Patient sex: M
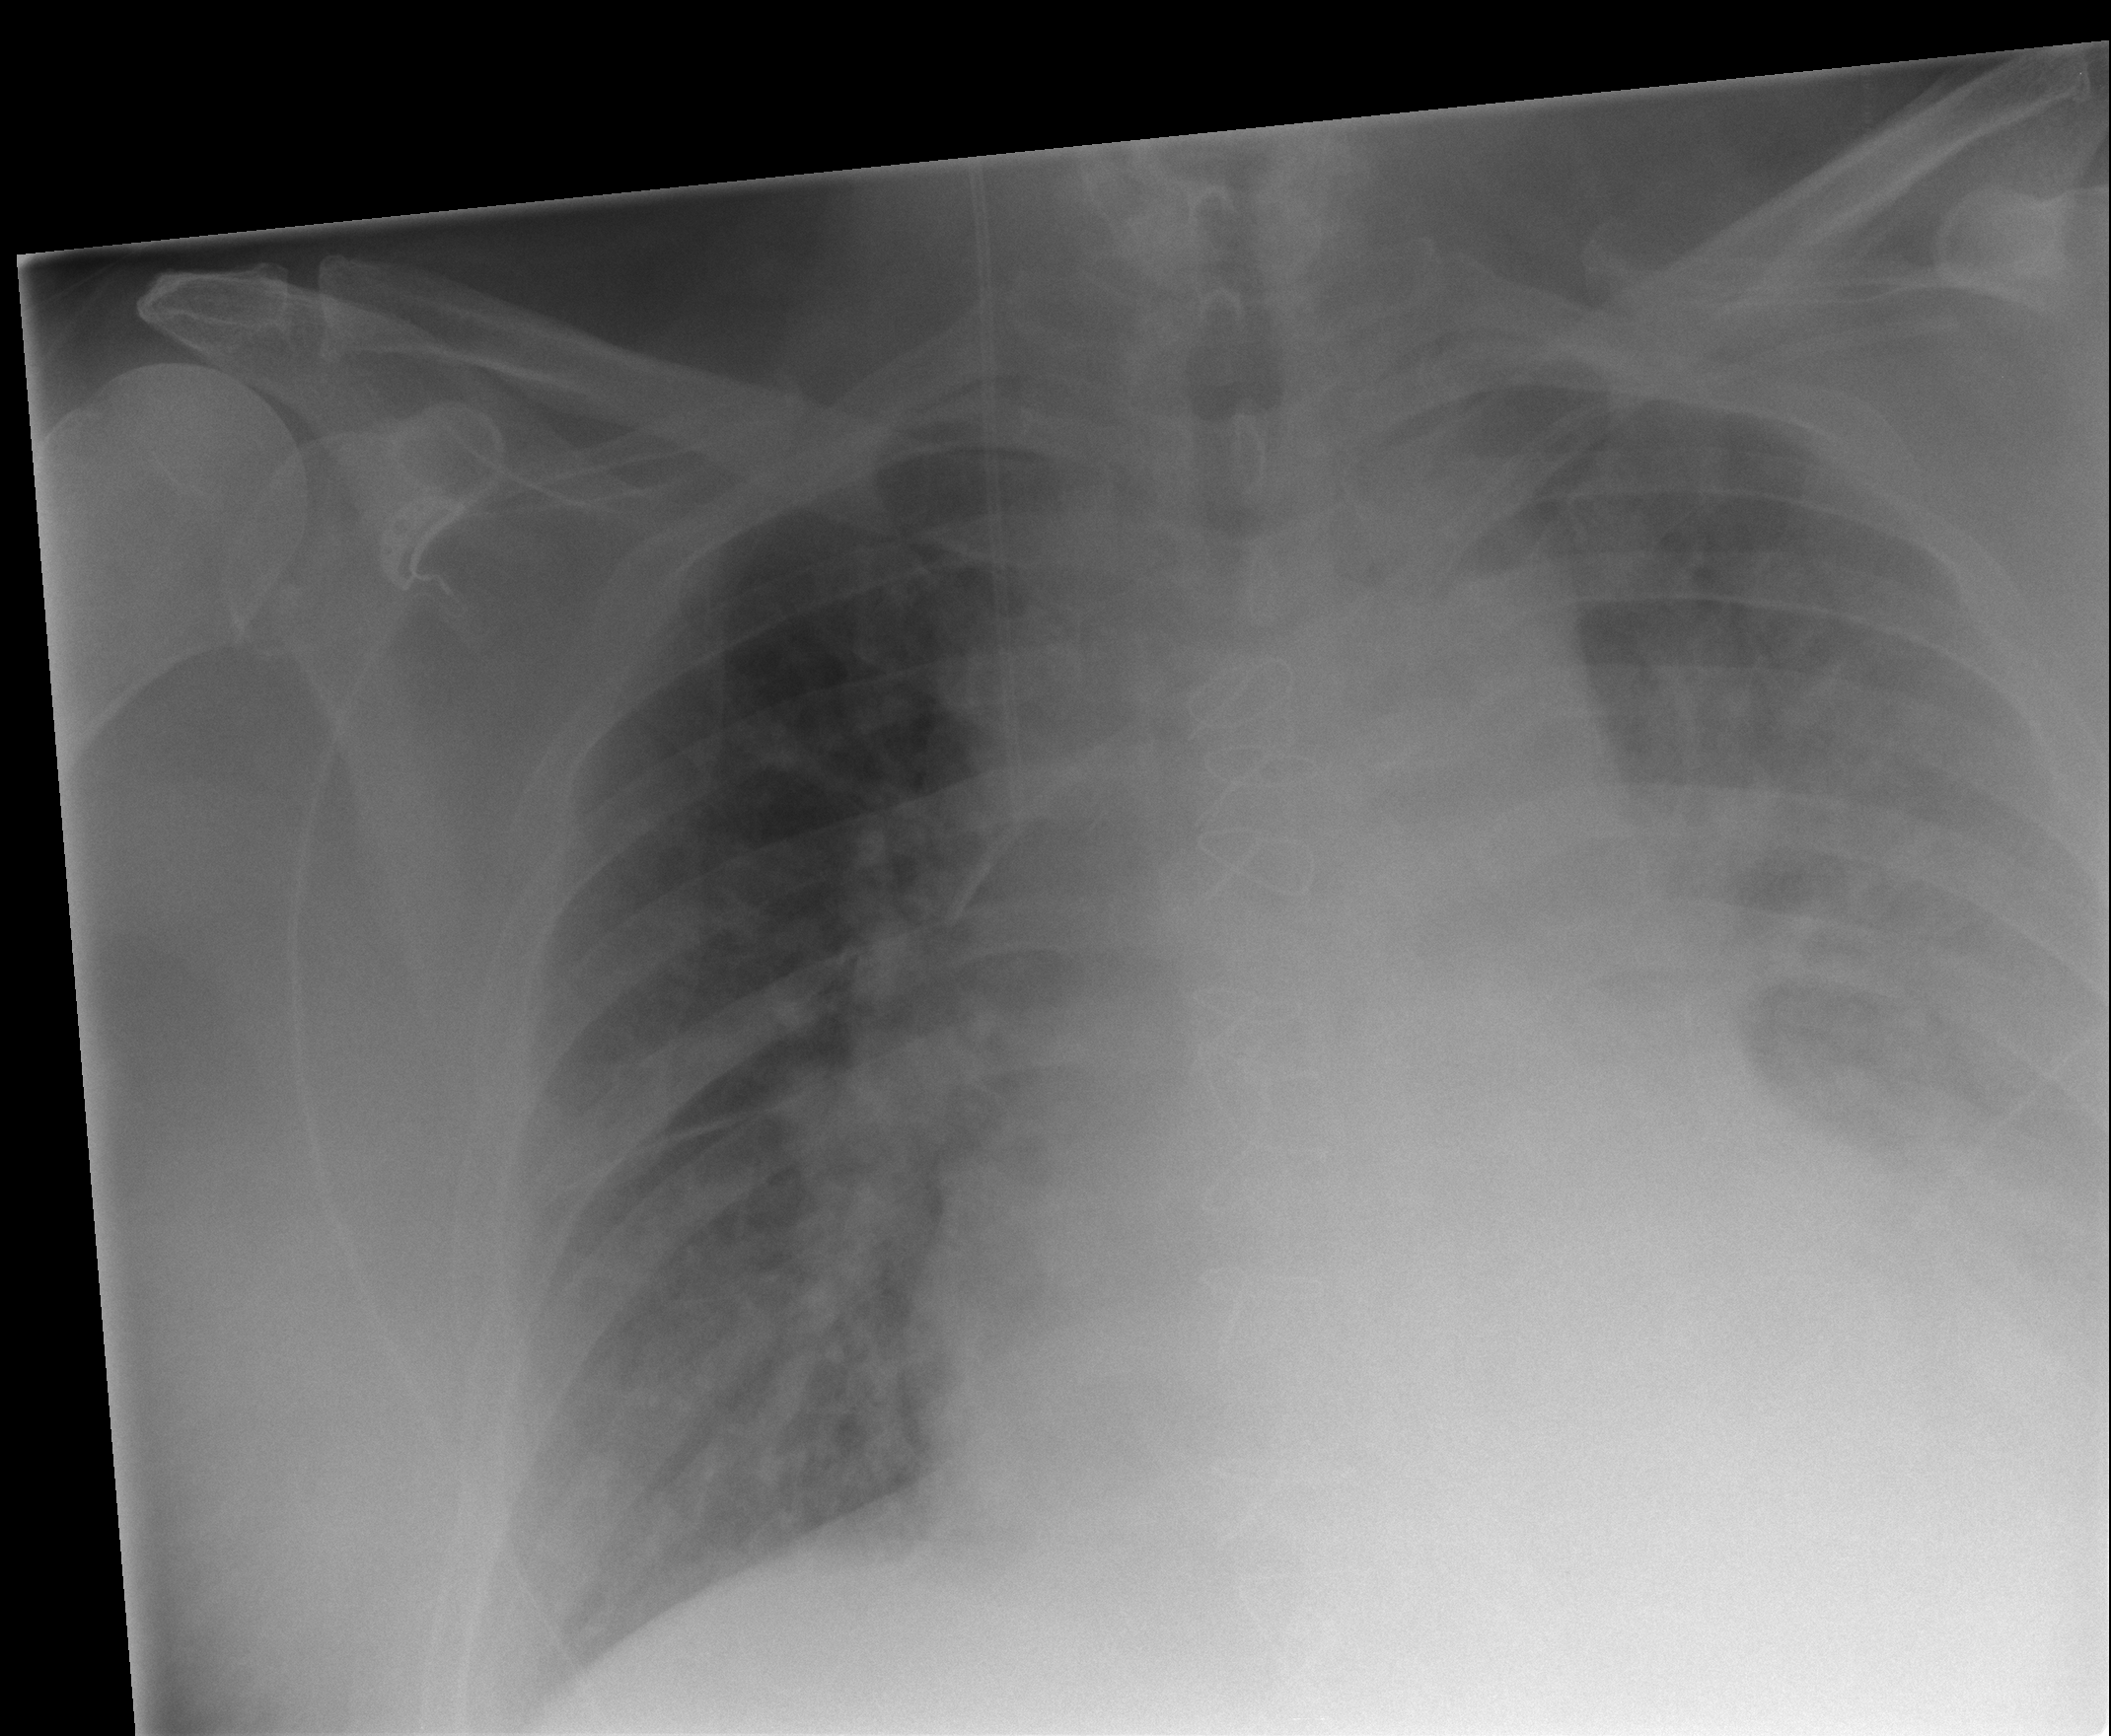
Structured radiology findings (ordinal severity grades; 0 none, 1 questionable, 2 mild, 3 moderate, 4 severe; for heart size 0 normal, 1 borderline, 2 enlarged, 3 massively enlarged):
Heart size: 2
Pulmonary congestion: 2
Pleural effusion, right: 2
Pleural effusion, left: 3
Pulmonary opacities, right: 2
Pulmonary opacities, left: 2
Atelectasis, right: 2
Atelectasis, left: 2